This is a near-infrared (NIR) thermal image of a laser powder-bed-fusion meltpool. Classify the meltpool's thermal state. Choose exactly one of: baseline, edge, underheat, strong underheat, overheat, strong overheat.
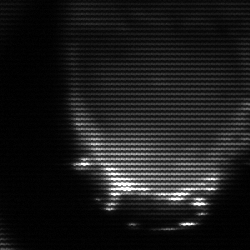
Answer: edge